Interaction volume radius: 5 \u00c5
Interaction volume height: 20 \u00c5
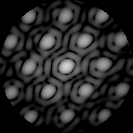
Disorder parameter: 0.1792